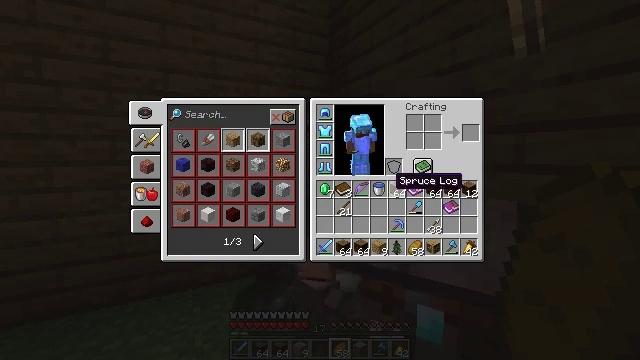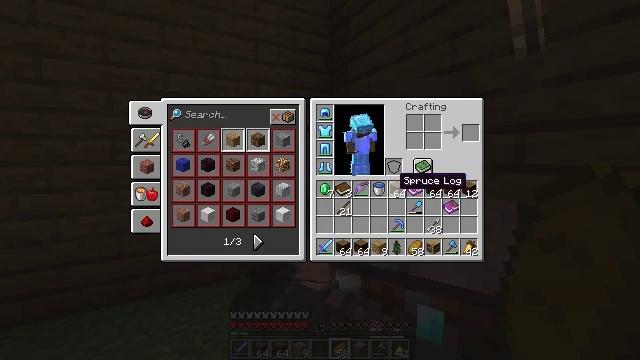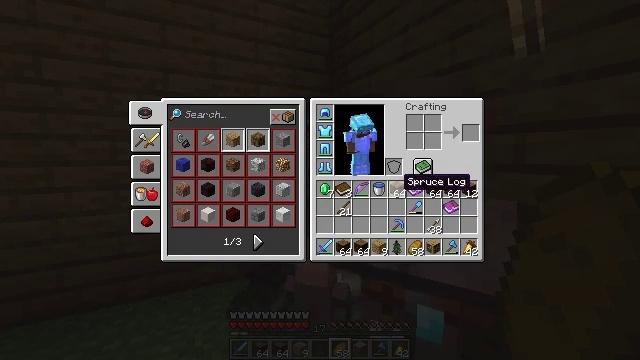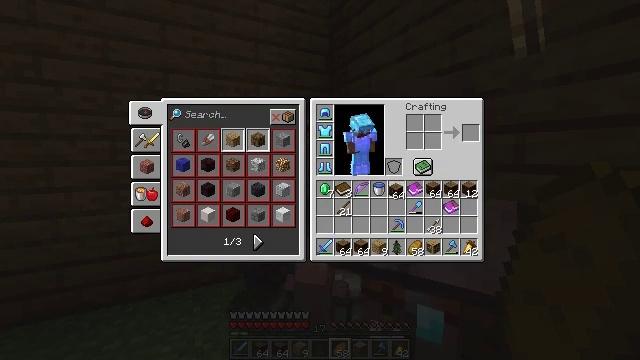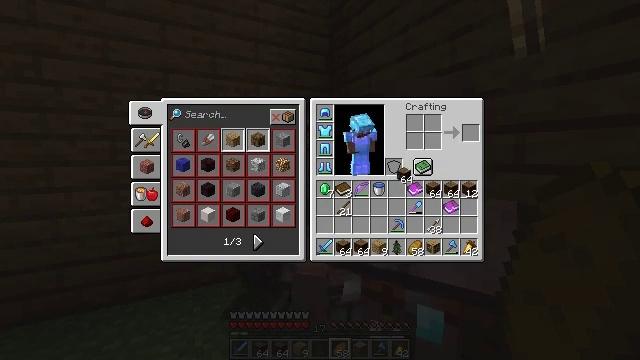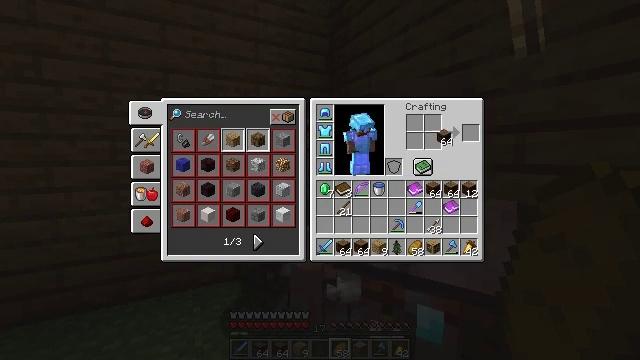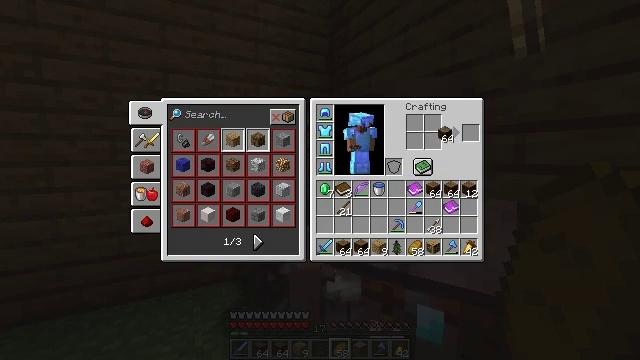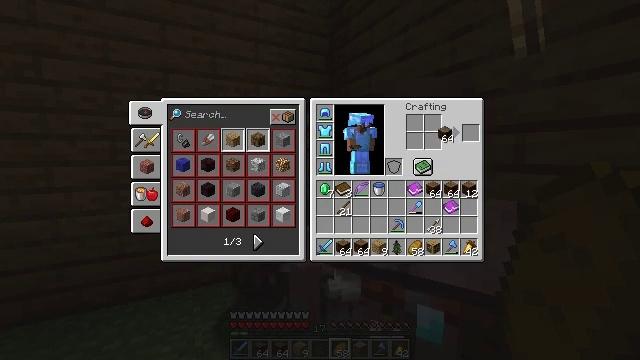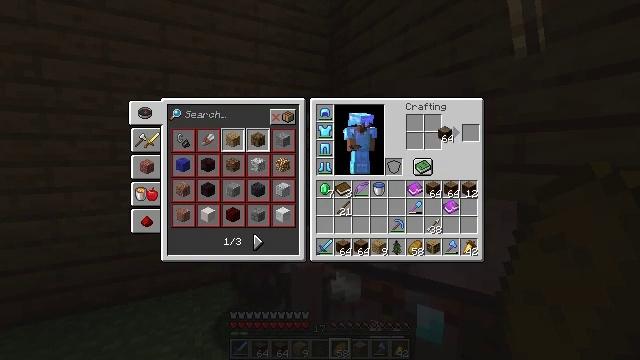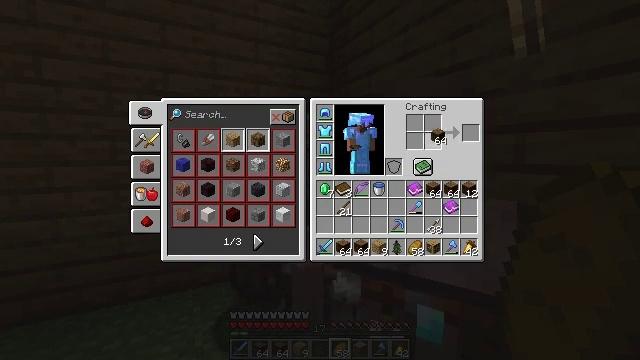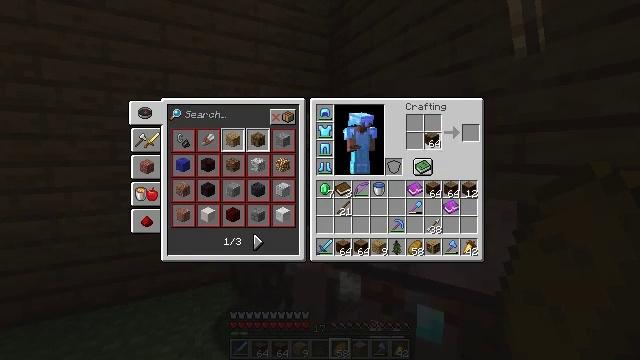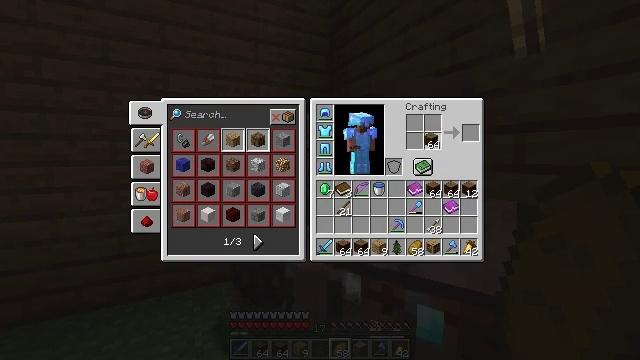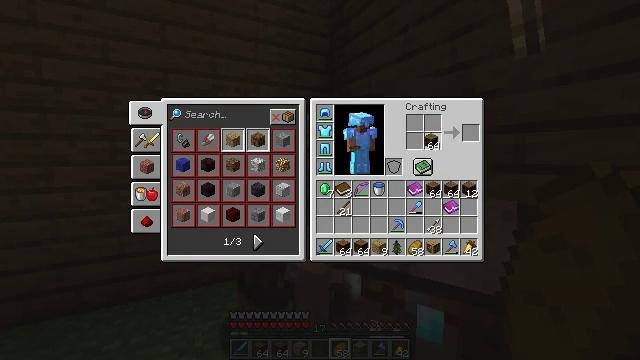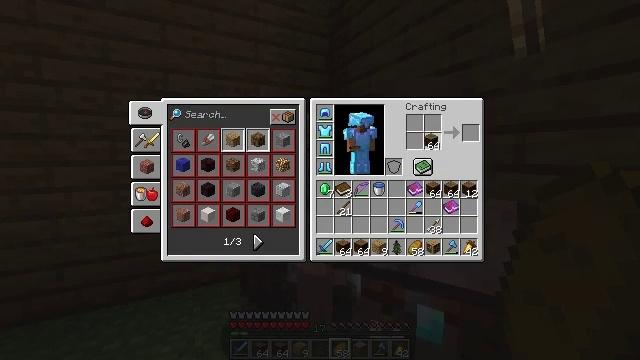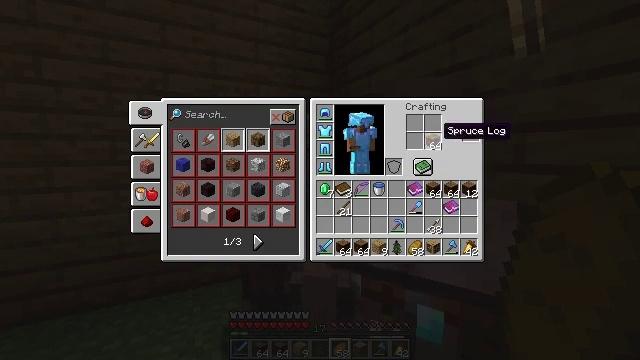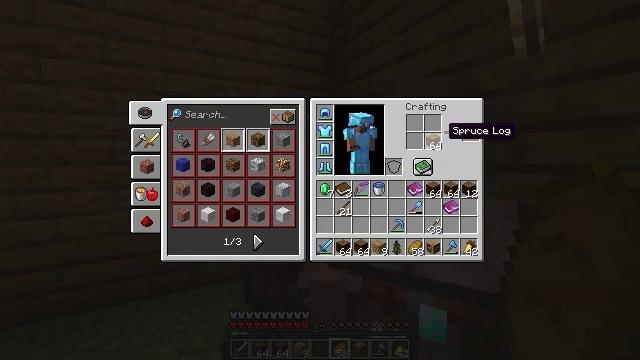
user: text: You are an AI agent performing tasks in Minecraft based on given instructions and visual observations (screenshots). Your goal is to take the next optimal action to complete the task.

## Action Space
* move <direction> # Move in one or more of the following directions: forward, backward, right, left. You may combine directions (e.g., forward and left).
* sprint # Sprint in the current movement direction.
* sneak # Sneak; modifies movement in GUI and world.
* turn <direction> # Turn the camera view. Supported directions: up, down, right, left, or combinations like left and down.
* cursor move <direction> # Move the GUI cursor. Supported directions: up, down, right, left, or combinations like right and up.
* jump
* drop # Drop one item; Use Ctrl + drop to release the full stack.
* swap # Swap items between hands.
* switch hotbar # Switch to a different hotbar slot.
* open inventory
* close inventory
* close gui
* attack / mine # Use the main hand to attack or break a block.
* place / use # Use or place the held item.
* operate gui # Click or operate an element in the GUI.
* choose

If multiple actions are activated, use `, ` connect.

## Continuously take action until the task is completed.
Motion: motion action
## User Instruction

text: Use a crafting grid to make spruce planks.
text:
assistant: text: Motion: no_op
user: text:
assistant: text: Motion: no_op
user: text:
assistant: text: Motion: operate gui
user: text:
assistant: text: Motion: cursor move right and up, operate gui
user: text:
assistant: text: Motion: cursor move right and up
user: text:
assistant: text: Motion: no_op
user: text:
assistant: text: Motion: no_op
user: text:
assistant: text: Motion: no_op
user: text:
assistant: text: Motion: no_op
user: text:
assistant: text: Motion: no_op
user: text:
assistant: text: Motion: no_op
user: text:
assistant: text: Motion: operate gui
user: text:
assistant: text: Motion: operate gui
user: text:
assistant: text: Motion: no_op
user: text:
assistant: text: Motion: no_op
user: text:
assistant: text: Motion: sneak, cursor move right
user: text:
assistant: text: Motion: sneak, cursor move right
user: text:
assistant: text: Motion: sneak, cursor move right
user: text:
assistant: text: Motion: sneak
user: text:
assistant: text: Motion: sneak
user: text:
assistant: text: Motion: sneak, operate gui
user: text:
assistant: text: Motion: sneak, operate gui
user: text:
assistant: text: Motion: sneak
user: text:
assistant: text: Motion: sneak
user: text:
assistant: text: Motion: sneak
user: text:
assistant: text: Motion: sneak, cursor move left and down
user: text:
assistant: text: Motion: sneak, cursor move left and down
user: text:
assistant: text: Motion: no_op
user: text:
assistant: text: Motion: no_op
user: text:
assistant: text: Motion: no_op